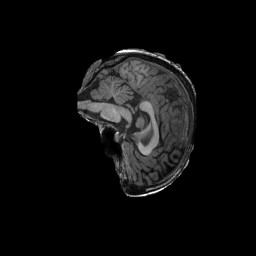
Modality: T1w
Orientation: sagittal
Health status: ill
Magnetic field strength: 3 T